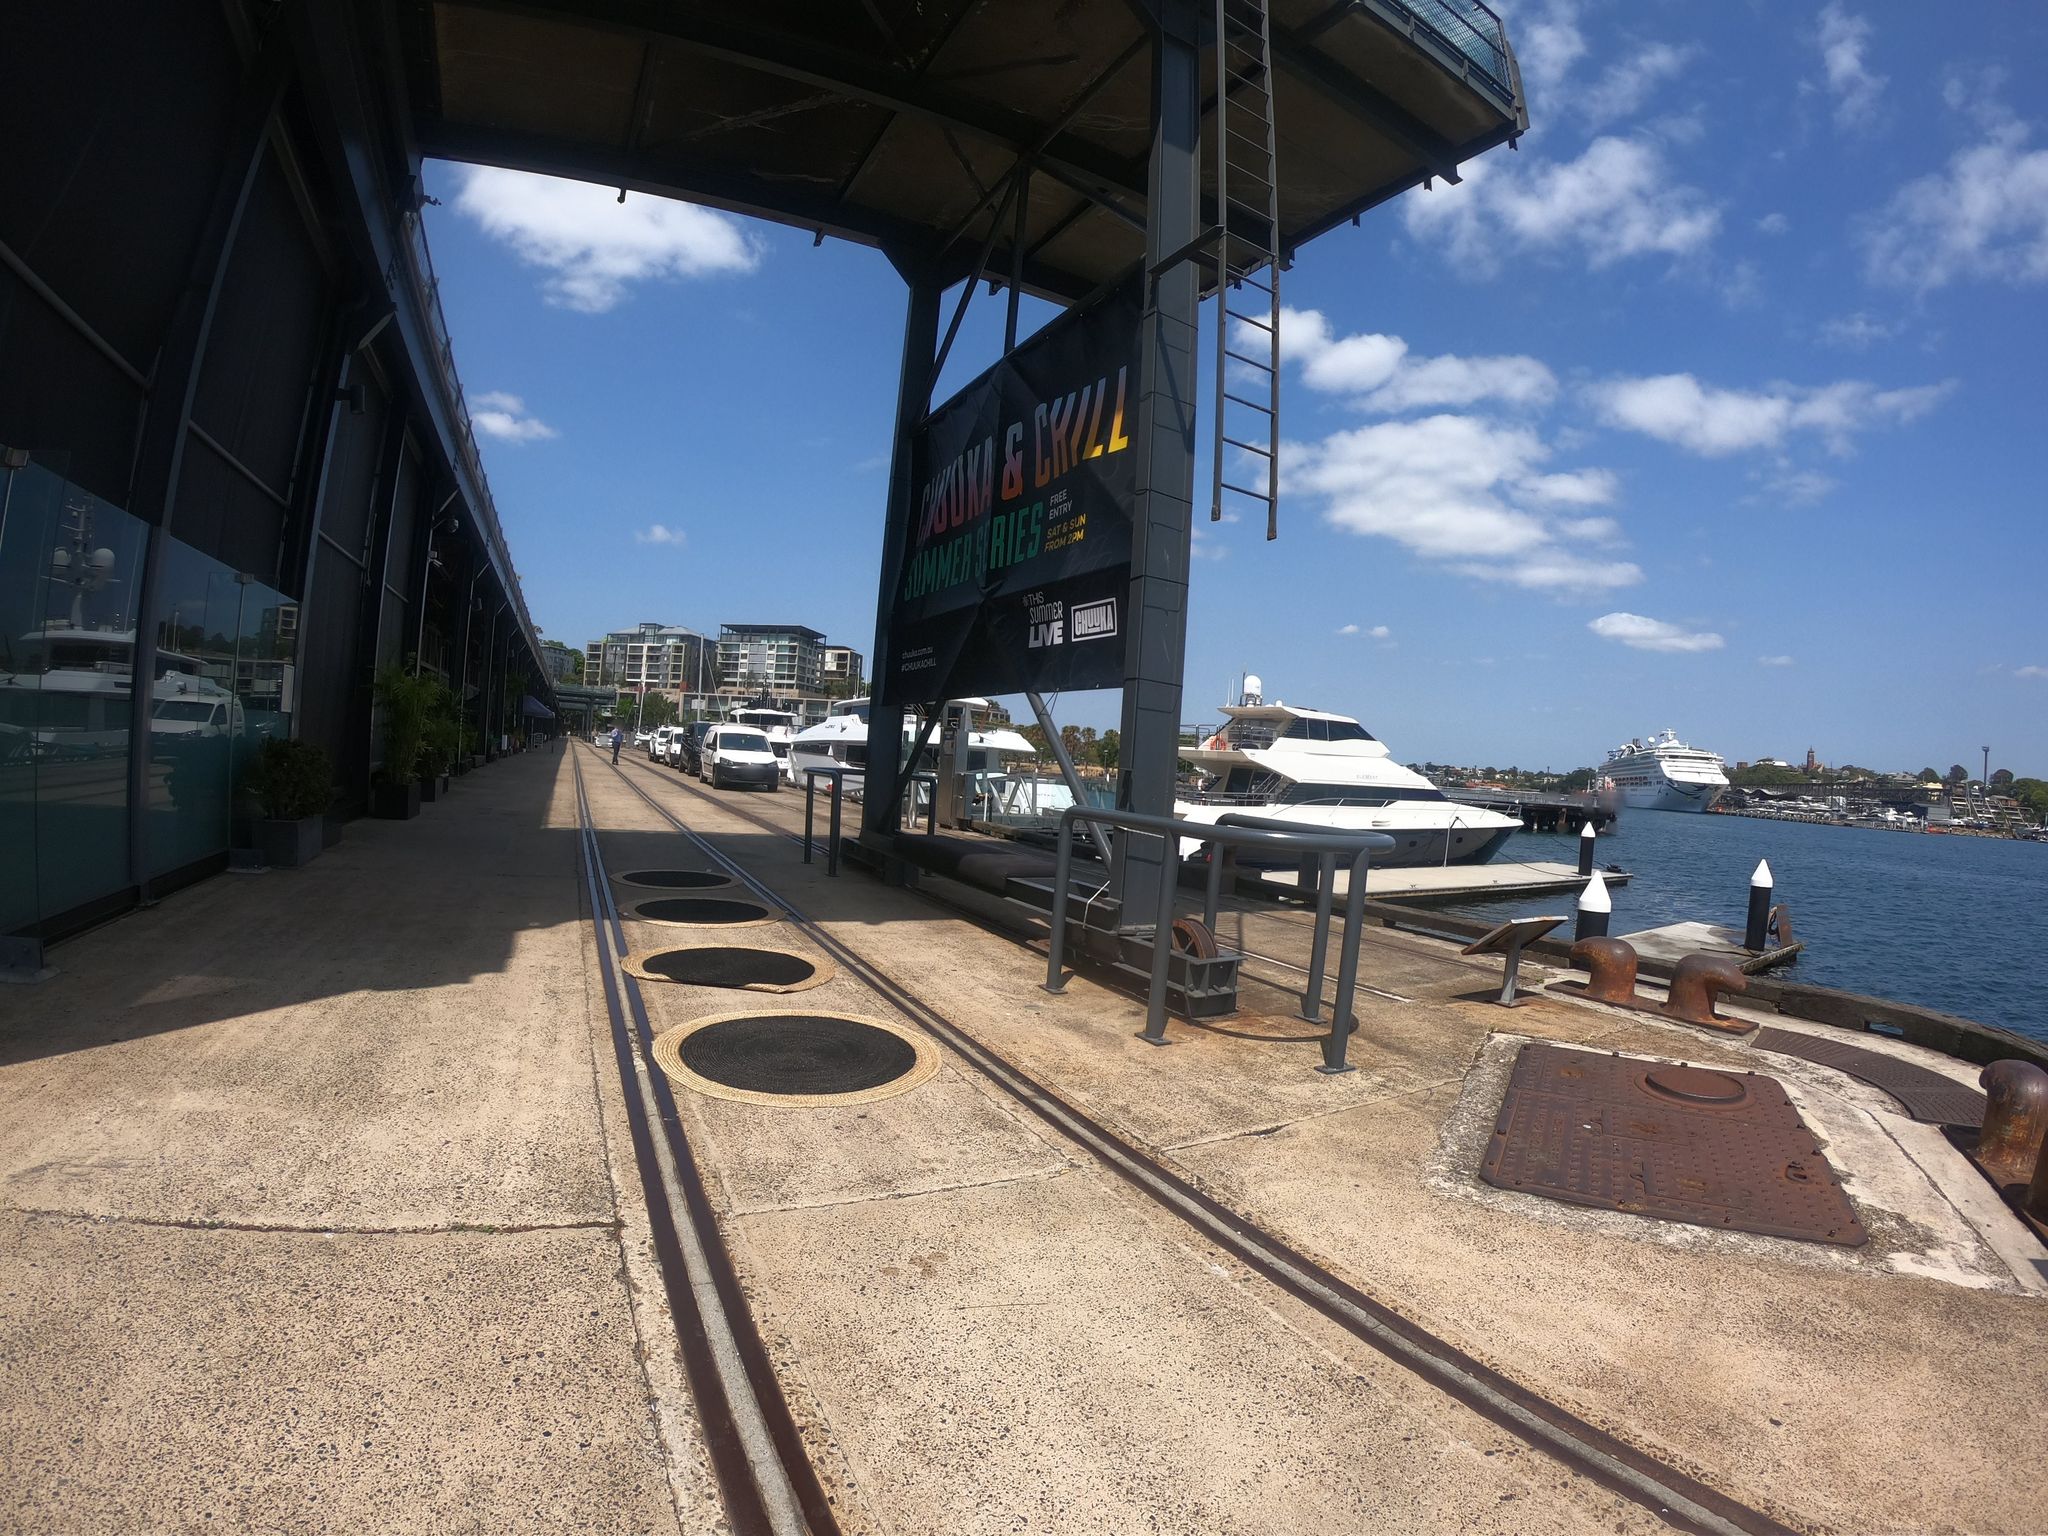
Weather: clear
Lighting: day
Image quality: good
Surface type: railway
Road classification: cycleway
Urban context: urban centre
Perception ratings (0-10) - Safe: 0.74, Lively: 4.72, Beautiful: 2.6, Boring: 4.24, Depressing: 9.1, Wealthy: 2.1